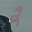
Label: 2